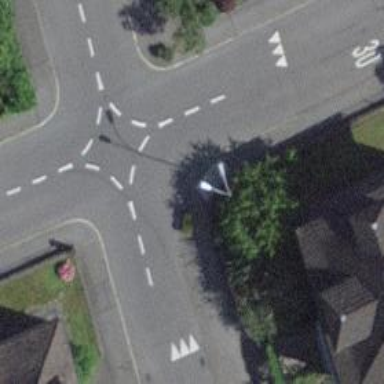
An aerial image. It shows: Kerb barrier.